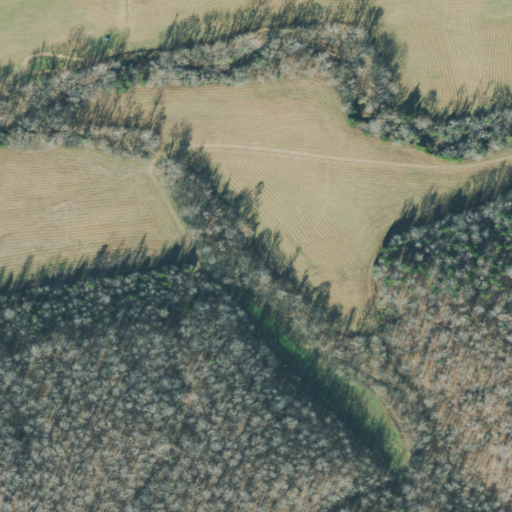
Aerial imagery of valley in Tennessee named Hamm Hollow containing deciduous forest, pasture, mixed forest, and open development